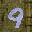
Label: 9